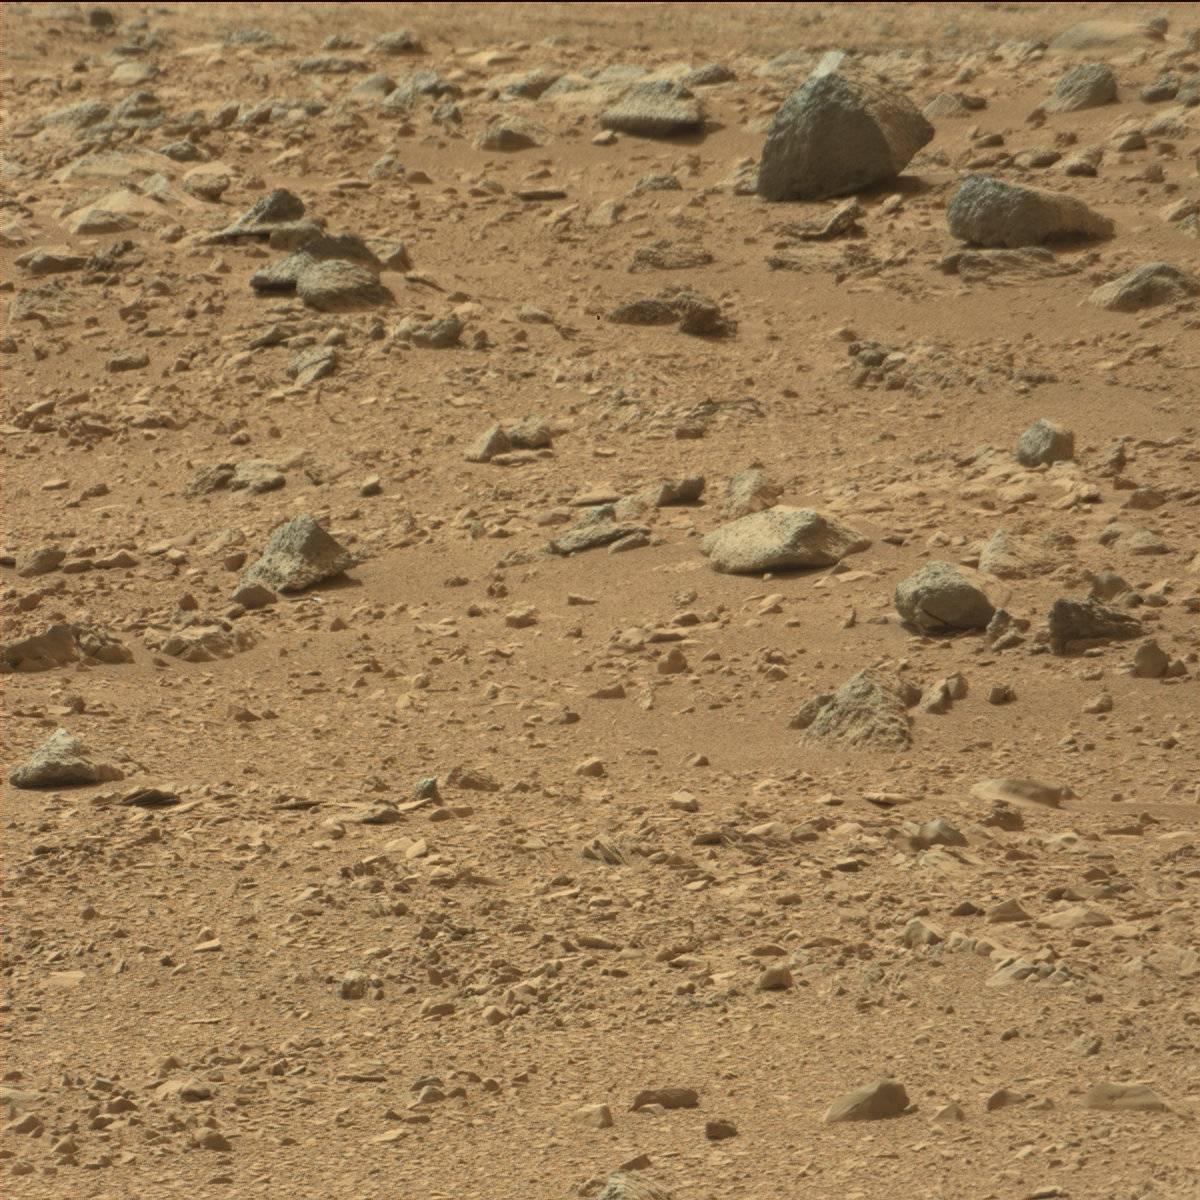
Terrain classes present: Bedrock, Rock, Sand / Soil